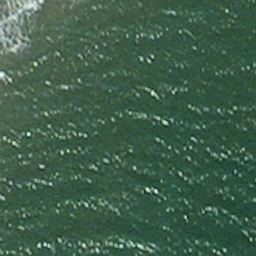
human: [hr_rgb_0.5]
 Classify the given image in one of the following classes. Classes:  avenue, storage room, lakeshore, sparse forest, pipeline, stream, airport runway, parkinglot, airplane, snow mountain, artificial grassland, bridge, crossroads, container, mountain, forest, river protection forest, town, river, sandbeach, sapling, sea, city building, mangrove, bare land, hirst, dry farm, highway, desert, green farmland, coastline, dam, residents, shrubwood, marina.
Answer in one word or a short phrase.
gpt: sea